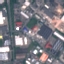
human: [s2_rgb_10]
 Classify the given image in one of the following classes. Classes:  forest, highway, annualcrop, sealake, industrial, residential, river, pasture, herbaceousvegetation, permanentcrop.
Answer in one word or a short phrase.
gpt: Industrial